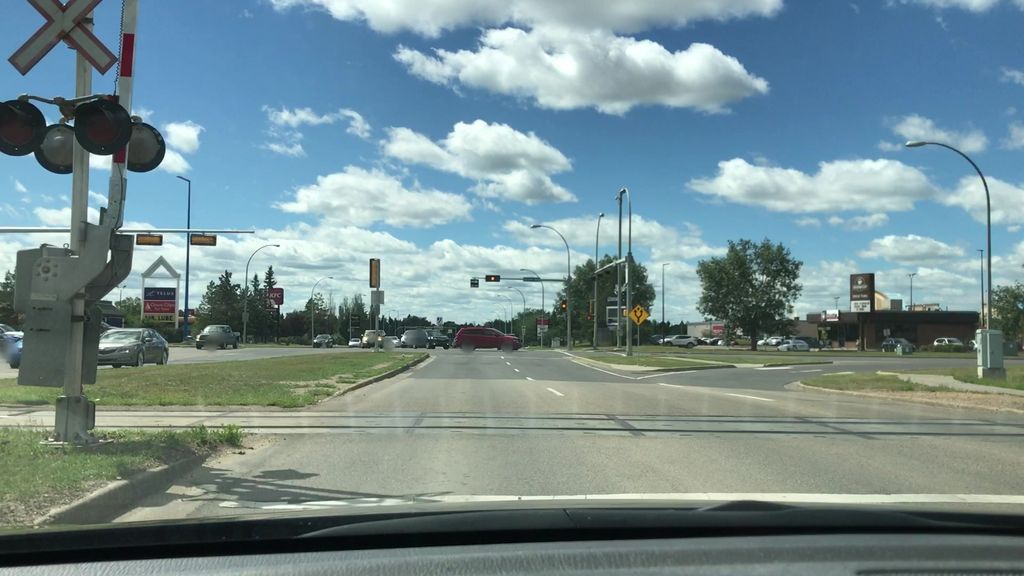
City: edmonton